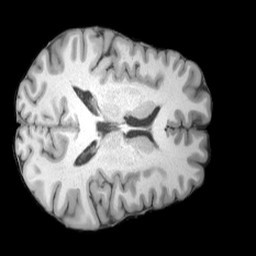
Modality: T1w
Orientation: axial